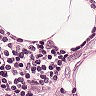
Metastatic tissue present: yes